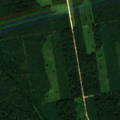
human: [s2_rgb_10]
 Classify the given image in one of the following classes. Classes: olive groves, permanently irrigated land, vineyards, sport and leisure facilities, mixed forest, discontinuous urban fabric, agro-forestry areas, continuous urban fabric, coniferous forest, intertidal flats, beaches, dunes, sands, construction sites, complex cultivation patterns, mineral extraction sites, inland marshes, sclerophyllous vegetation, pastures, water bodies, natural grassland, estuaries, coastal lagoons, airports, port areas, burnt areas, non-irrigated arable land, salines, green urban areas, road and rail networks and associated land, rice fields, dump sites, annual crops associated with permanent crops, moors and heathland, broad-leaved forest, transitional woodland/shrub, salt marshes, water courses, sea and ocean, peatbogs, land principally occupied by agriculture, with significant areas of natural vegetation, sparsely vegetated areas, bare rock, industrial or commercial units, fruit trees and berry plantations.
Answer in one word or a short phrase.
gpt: coniferous forest, mixed forest, transitional woodland/shrub